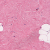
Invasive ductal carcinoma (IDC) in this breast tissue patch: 0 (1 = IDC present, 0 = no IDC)